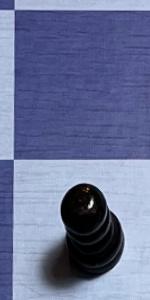
Label: Pawn_Black